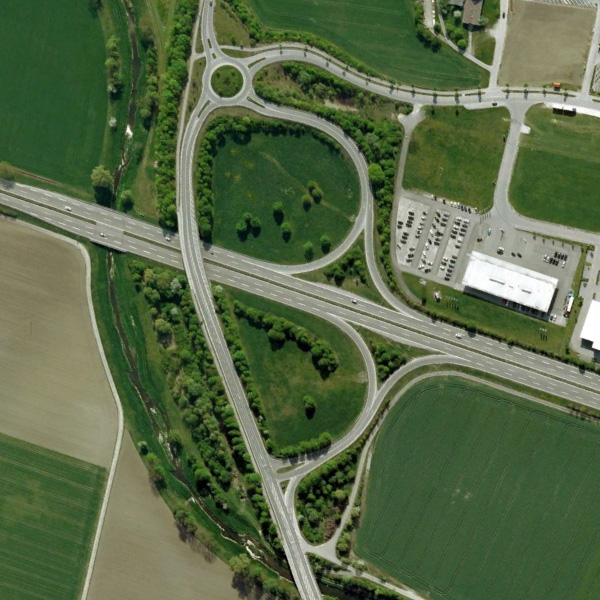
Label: Viaduct